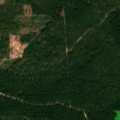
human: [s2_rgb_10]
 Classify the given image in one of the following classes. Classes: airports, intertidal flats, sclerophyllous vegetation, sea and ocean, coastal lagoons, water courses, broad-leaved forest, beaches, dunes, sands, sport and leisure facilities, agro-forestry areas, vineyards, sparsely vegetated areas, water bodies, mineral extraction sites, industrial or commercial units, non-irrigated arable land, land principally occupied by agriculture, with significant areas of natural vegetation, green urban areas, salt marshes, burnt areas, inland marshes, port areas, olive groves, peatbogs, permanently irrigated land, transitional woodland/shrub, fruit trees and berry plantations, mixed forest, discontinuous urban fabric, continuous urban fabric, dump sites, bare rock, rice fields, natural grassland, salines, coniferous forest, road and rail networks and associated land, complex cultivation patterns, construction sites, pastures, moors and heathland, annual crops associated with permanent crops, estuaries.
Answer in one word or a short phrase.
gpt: broad-leaved forest, coniferous forest, transitional woodland/shrub